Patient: sex M, age 58
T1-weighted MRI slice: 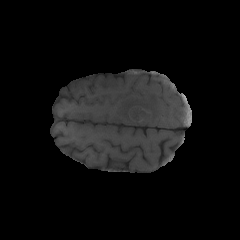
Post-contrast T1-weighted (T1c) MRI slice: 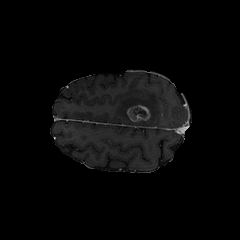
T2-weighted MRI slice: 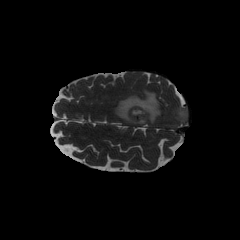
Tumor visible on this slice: yes
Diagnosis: Glioblastoma, IDH-wildtype
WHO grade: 4